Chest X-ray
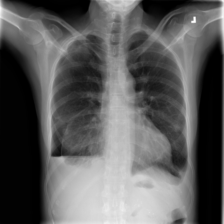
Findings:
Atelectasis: negative
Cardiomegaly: negative
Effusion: negative
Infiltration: negative
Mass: positive
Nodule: negative
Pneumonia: negative
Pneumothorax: negative
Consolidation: negative
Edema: negative
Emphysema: negative
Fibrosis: negative
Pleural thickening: negative
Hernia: negative